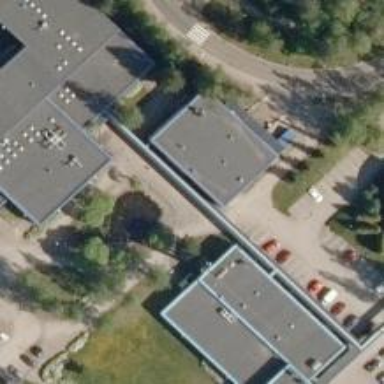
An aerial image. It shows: School building with metal roof.